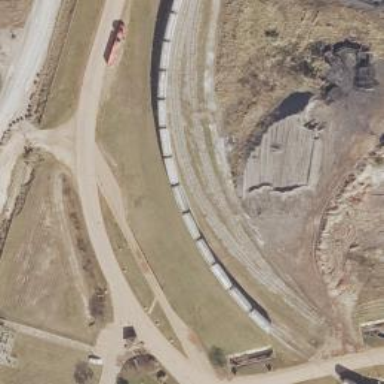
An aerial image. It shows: Railway spur service.